Question:
I have a plot where x is a test a and y is another test b. Each students are tested two times. Each dot represents one students "post minus pre" score on x and on y. As you can see, I assigned labels to the plot, but I want to export the id on different parts in the plot. Is there a way to do this?
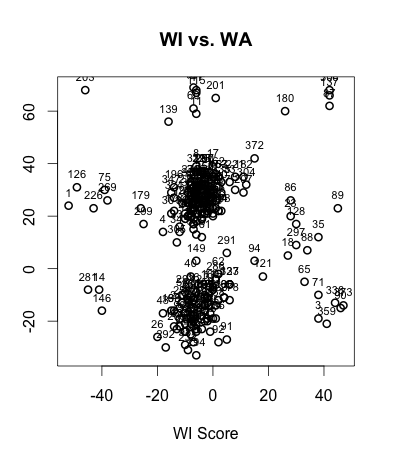
Answer: If 'myData' is your data set, you can identify each group using a kmeans agorithm: (Make sure 'x' and 'y' are centered and normalized accordingly before)
'''
myData <- rbind(matrix(rnorm(100, sd = 0.3), ncol = 2),
matrix(rnorm(100, mean = 1, sd = 0.3), ncol = 2))
colnames(myData) <- c("x", "y")
(cl <- kmeans(myData, 2))
plot(myData, col = cl$cluster)
points(cl$centers, col = 1:2, pch = 8, cex = 2)
'''